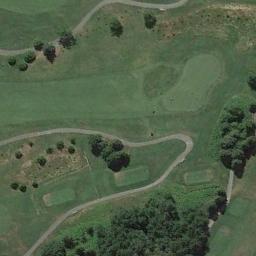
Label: golf_course